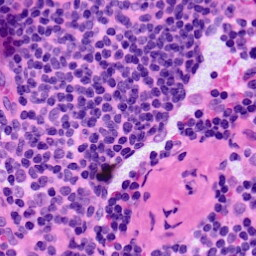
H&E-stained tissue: LymphNode